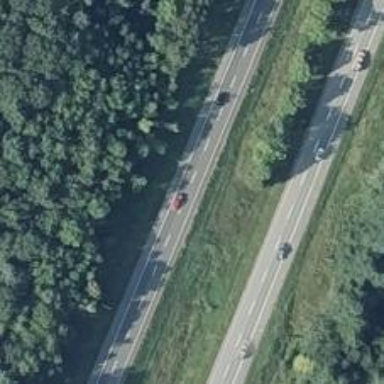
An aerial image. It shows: Asphalt motorway.